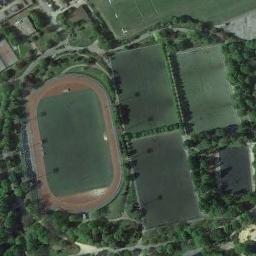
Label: ground_track_field